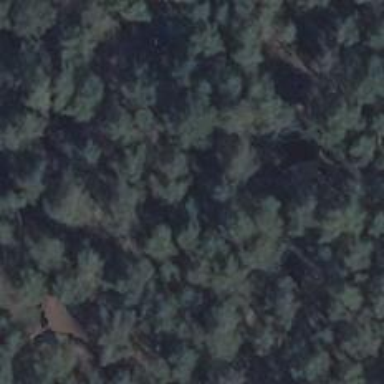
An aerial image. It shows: Forest area.